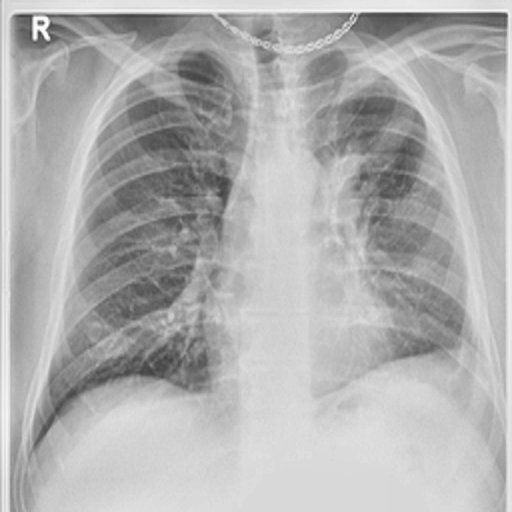
Finding: TUBERCULOSIS